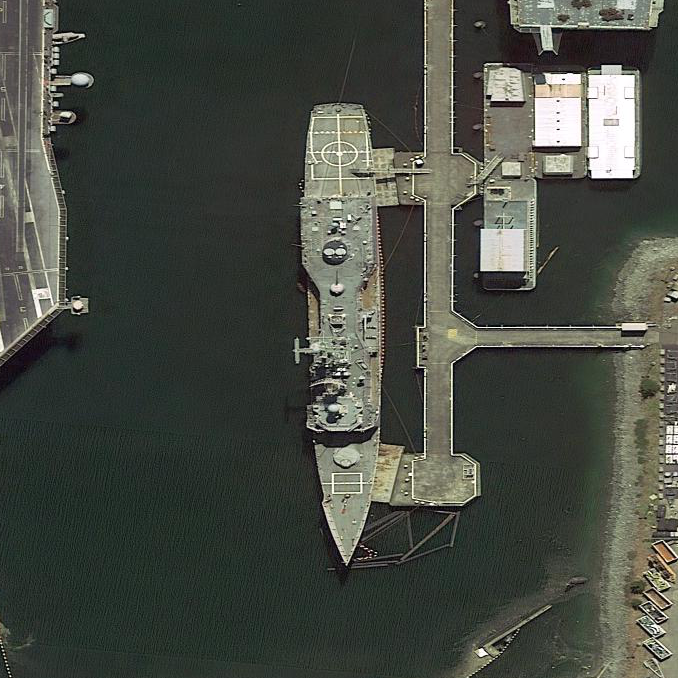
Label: cruiser